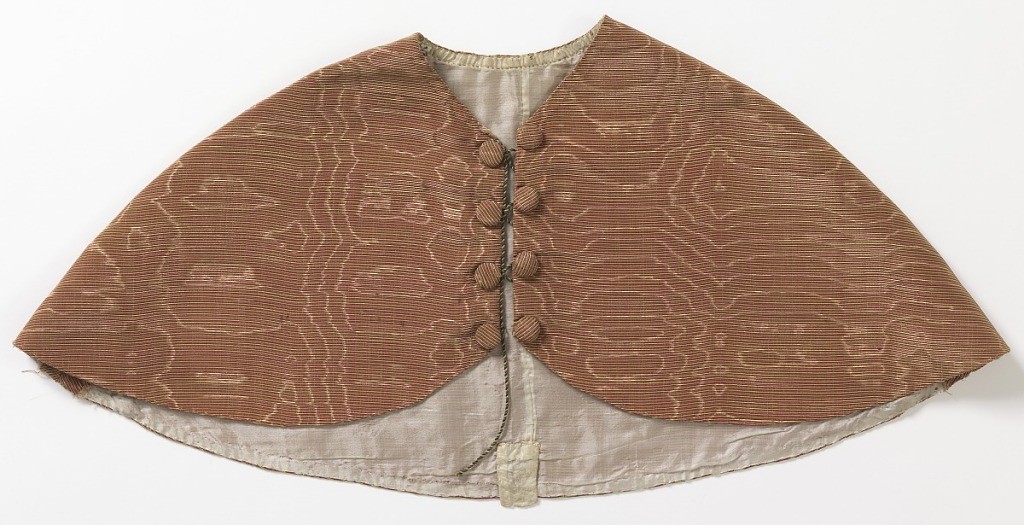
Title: Cape
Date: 1846
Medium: silk and wool
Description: Moire cape with self-covered buttons. Cape of Irish poplin; chartreuse green and magenta fine stripes; trimmed down front and shoulders with self-covered buttons; lined with white China silk.